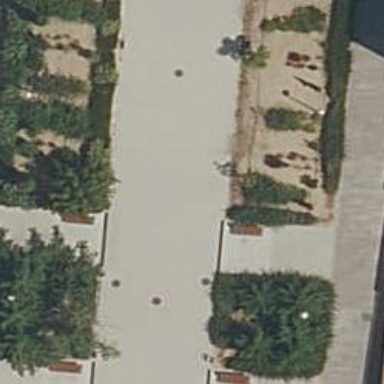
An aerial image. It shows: Footway surfaced with paving stones.